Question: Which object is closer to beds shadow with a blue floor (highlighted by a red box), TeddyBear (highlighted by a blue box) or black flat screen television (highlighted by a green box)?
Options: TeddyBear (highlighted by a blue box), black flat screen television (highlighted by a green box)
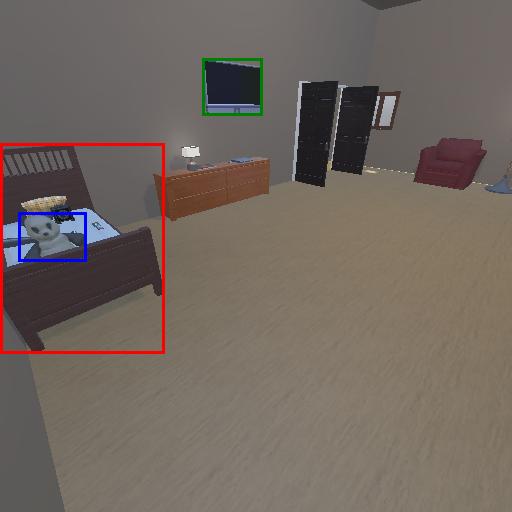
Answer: TeddyBear (highlighted by a blue box)